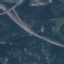
Land use / land cover: Highway